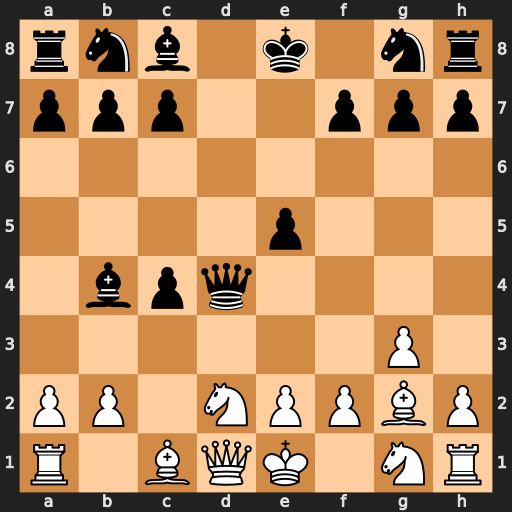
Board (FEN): rnb1k1nr/ppp2ppp/8/4p3/1bpq4/6P1/PP1NPPBP/R1BQK1NR
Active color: w
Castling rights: KQkq
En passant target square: -
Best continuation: Qa4+ Bd7 Qxb4